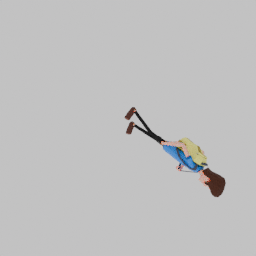
Label: people